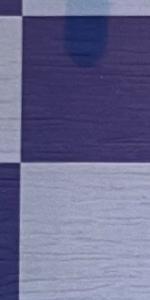
Label: Empty